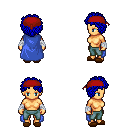
a pixel art fantasy rpg character, female body template, human, tanned skin, blue cape, teal pants, blue curly afro hairstyle, red bandana, white cloth bandages, brown slippers, four views (front, back, left, right), 2x2 character sprite sheet, small pixel art, hard edges, no anti-aliasing